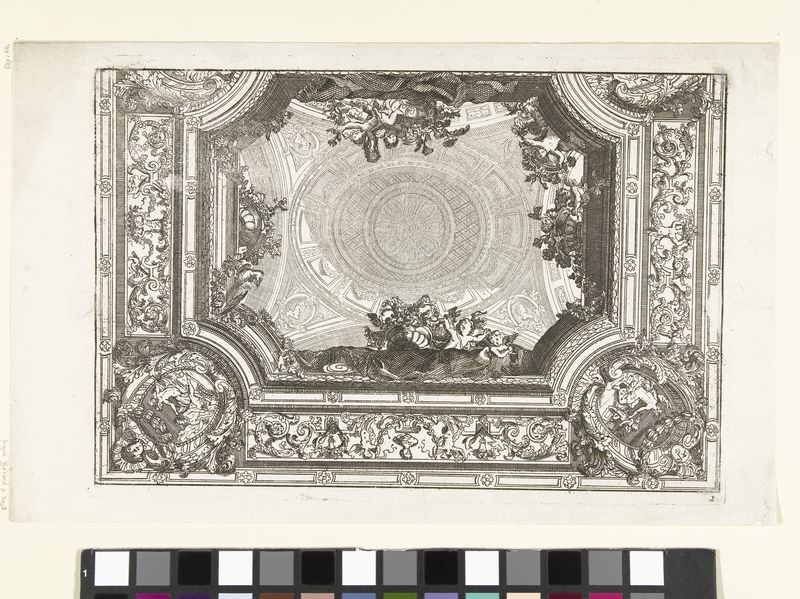
Titel: Plafond met trompe-l'oeil gewelf
Künstler: Daniël (I) Marot
Standort: Amsterdam
Institution: Rijksmuseum
Schlagwörter: church, men, white, black, gray, old, painting, picture, print, angels, roof, drawing, decoration, frame, dome, ceiling, art, detail, chinese, china, kid, engel, lion, mural, rahmen, detailed, corner, pillars, schwarz-weiß, details, motive, corwd, motives, pallete, dekoration, verzeirung, detailreich